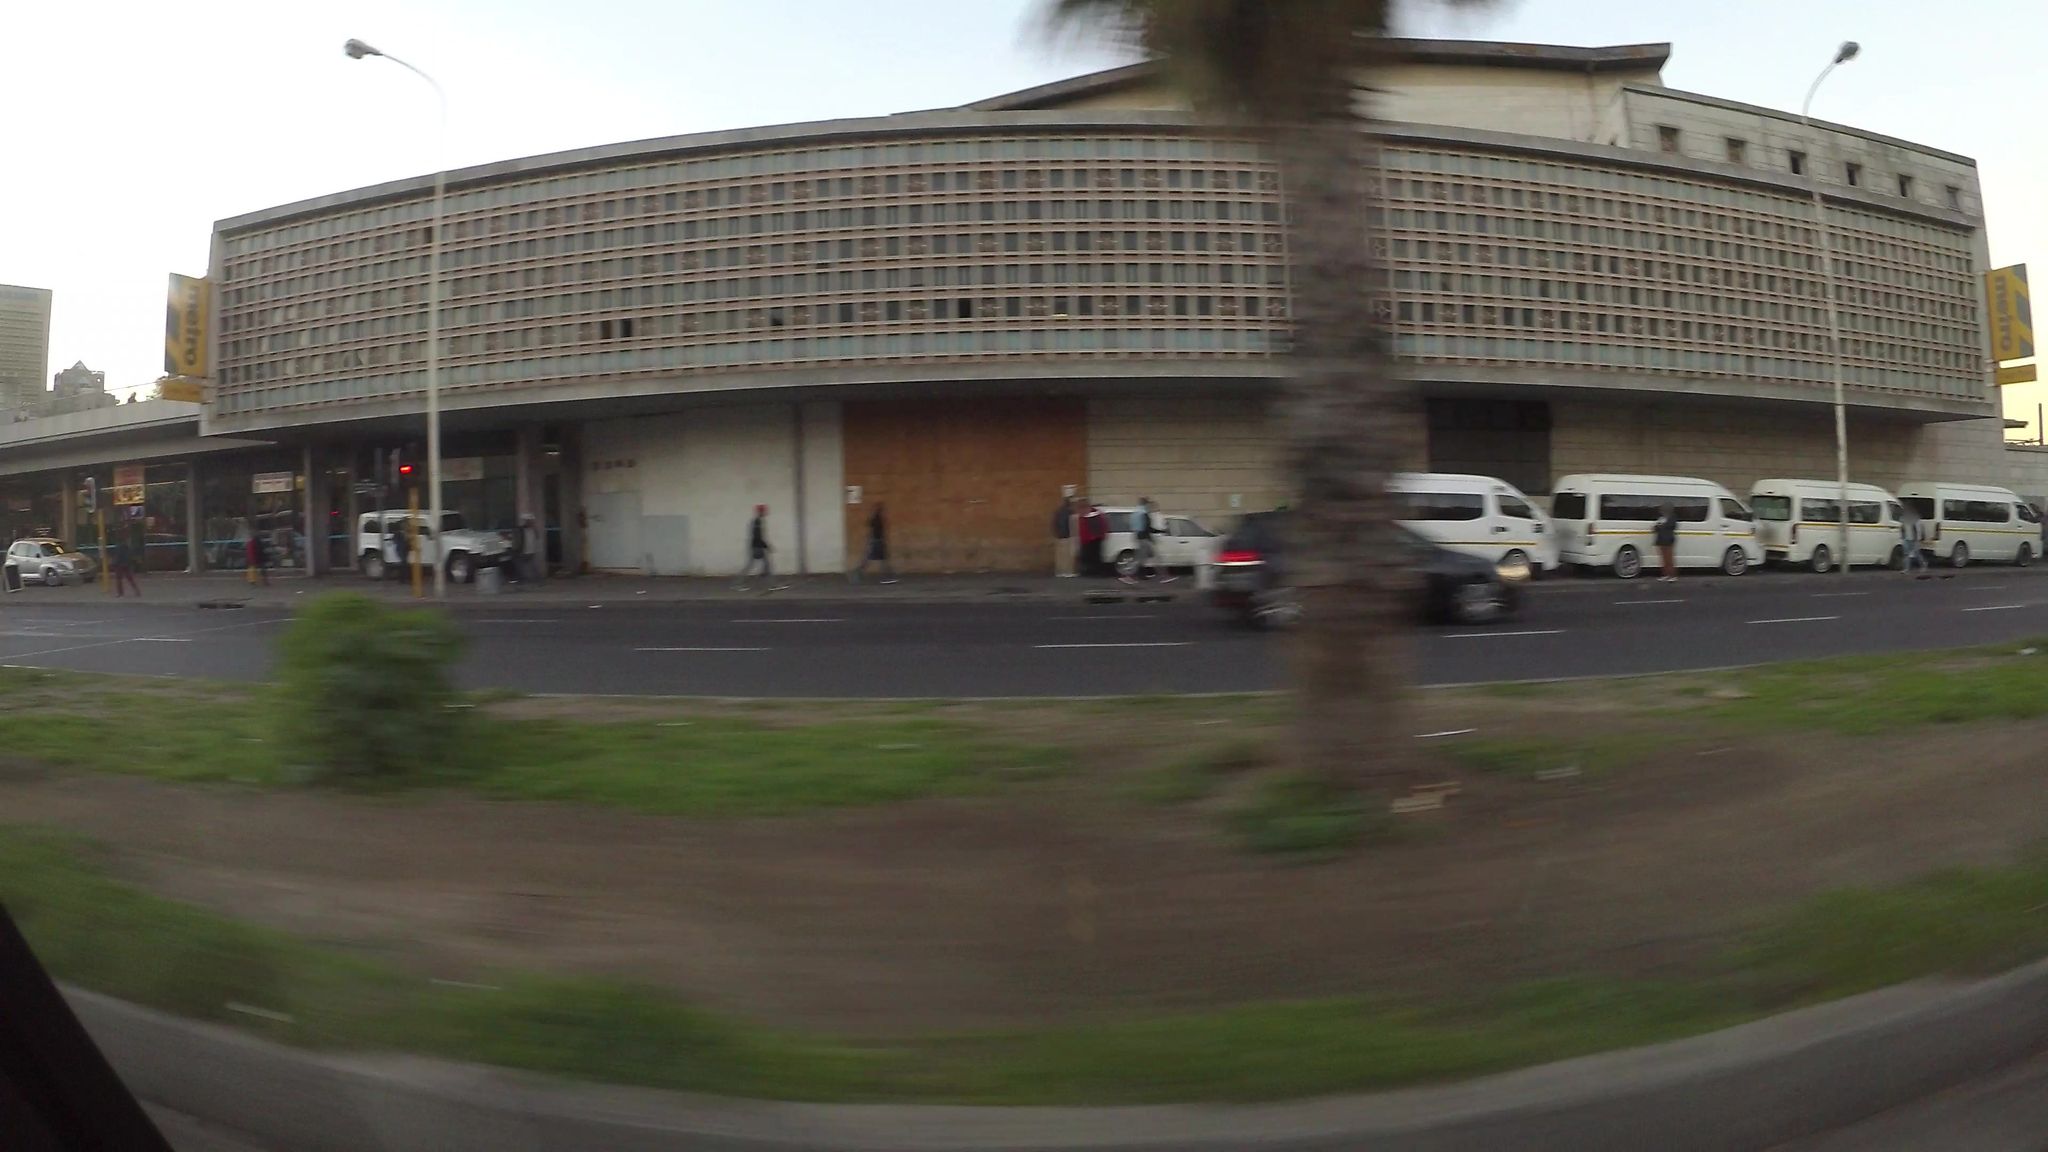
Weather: rainy
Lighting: day
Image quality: slightly poor
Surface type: driving surface
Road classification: primary
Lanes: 4
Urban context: urban centre
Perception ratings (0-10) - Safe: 2.08, Lively: 4.18, Beautiful: 7.72, Boring: 2.96, Depressing: 5.54, Wealthy: 6.22